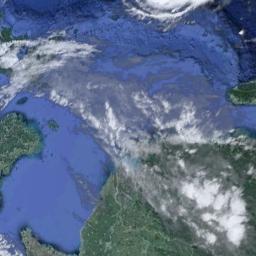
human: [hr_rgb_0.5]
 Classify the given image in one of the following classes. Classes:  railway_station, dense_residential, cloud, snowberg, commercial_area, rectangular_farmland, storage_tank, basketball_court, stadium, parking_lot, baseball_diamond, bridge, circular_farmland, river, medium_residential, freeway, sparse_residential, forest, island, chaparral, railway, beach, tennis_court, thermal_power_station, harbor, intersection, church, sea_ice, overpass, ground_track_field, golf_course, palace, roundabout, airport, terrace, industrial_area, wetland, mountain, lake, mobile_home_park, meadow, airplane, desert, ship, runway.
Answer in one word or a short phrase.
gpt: cloud